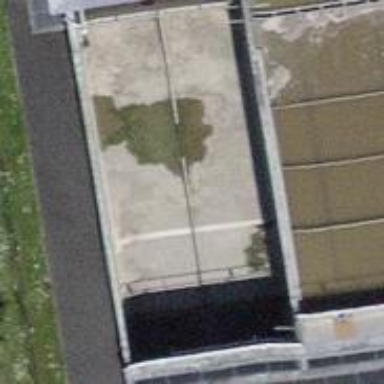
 classified as sewage reservoir in its type."